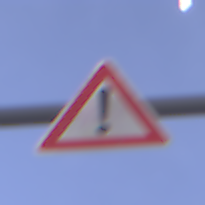
Verkehrszeichen: Gefahrenstelle
Umgebung: Outdoor, Suburban
Tageszeit: SunriseSunset
Wetter: PartlyCloudy
Licht: Natural
Jahreszeit: NotSpecified
Kontrast: LowContrast